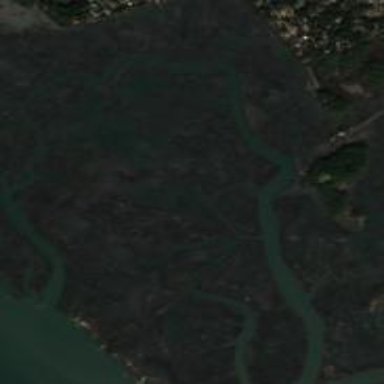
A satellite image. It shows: Tidal river flowing naturally.